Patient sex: M
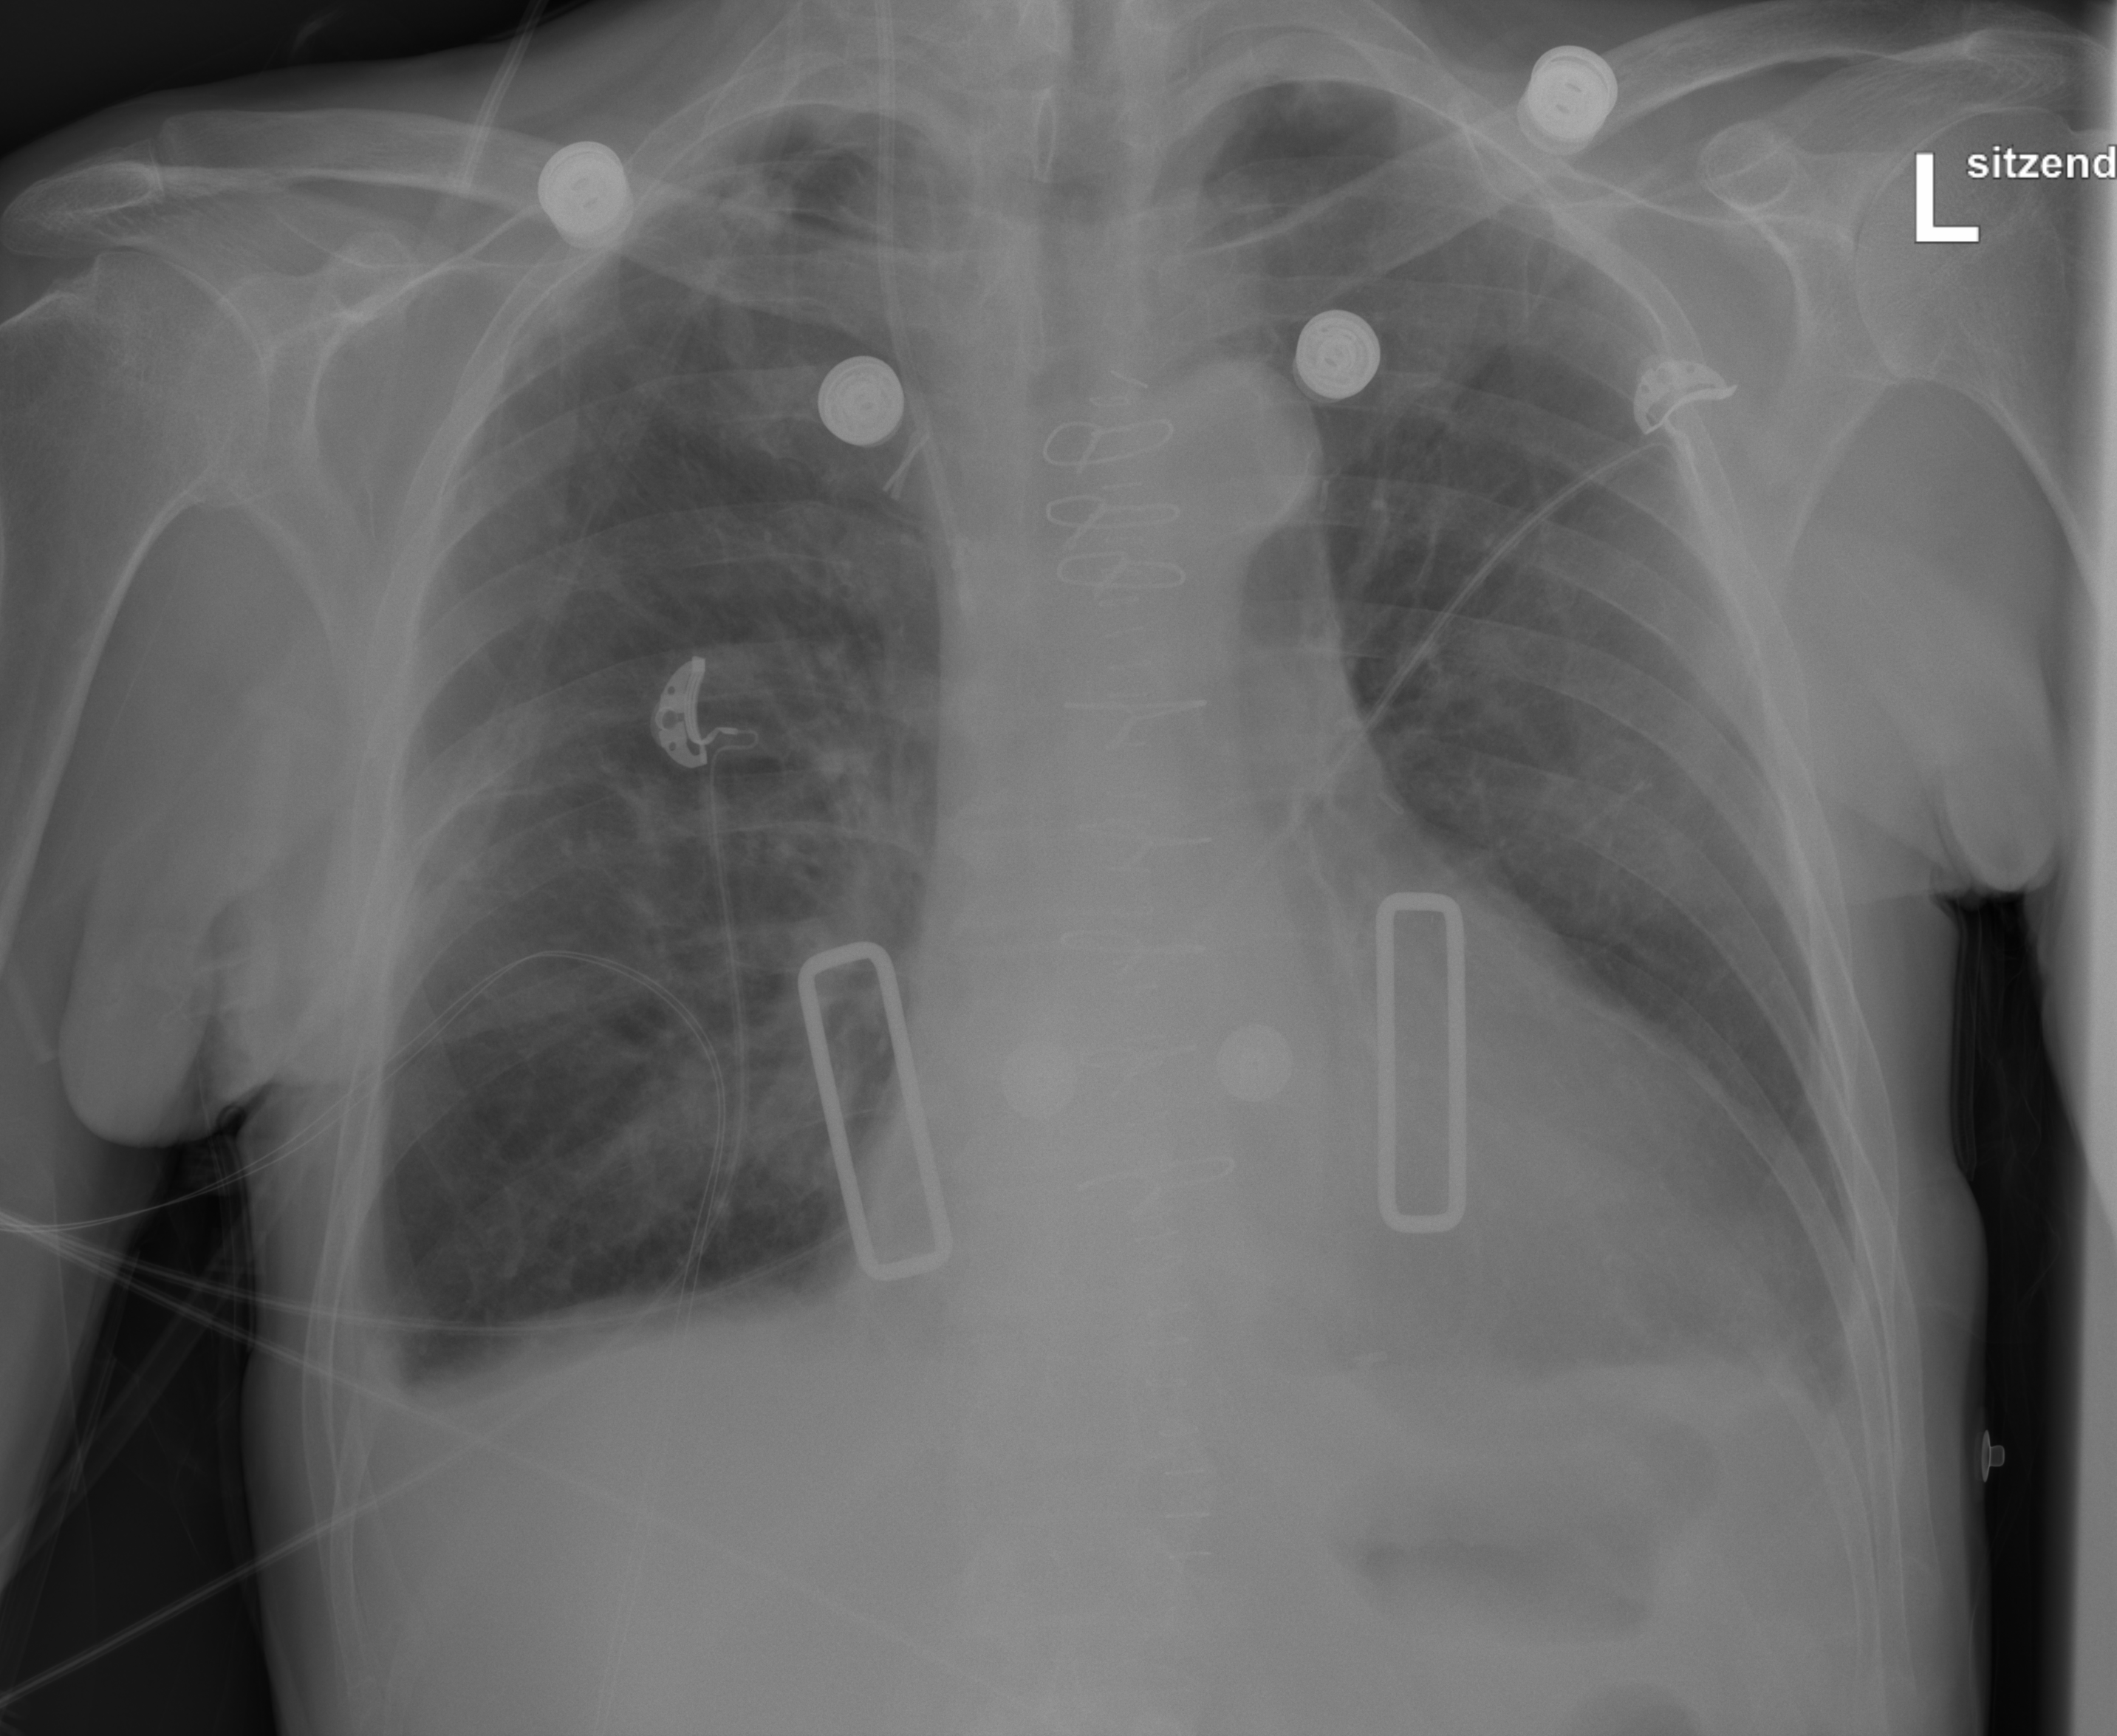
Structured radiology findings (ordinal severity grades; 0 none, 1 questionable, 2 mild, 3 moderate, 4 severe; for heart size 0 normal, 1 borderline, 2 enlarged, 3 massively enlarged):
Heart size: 2
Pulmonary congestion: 0
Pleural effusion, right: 2
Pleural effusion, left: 2
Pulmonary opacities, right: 0
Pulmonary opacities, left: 0
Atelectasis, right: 2
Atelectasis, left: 0